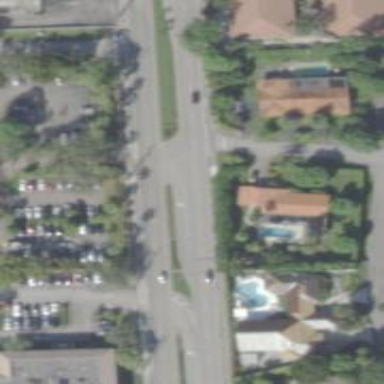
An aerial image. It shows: Uncontrolled road crossing with markings in the form of lines.